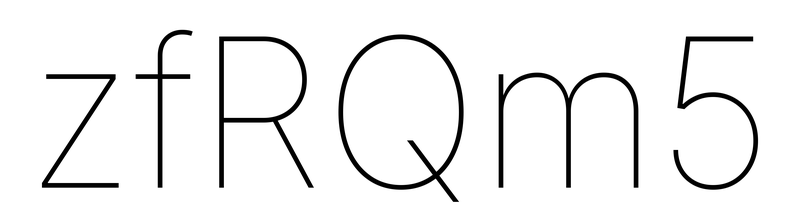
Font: Inter_Thin